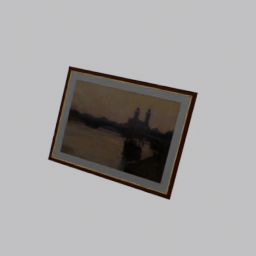
Label: decoration